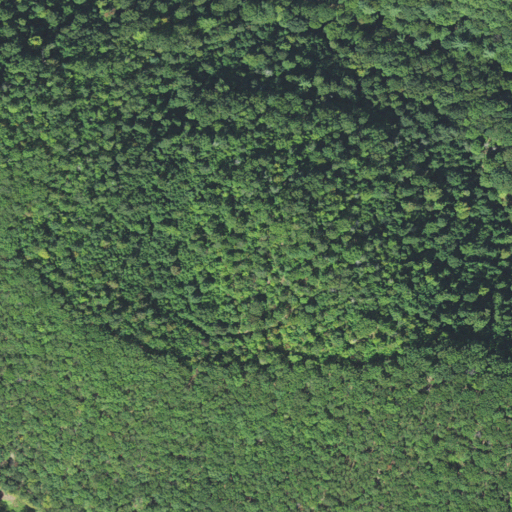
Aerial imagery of ridge(s) in West Virginia named Schoolhouse Ridge containing deciduous forest and mixed forest